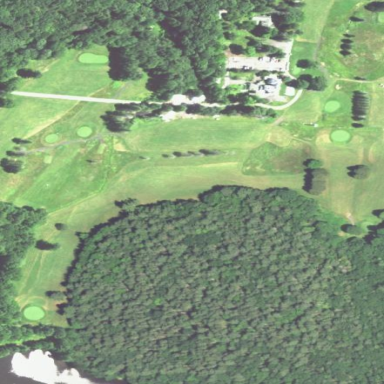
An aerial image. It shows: Golf course surrounded by greenery.